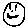
Label: smiley face